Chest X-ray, AP view. Patient: 55 years old, sex M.
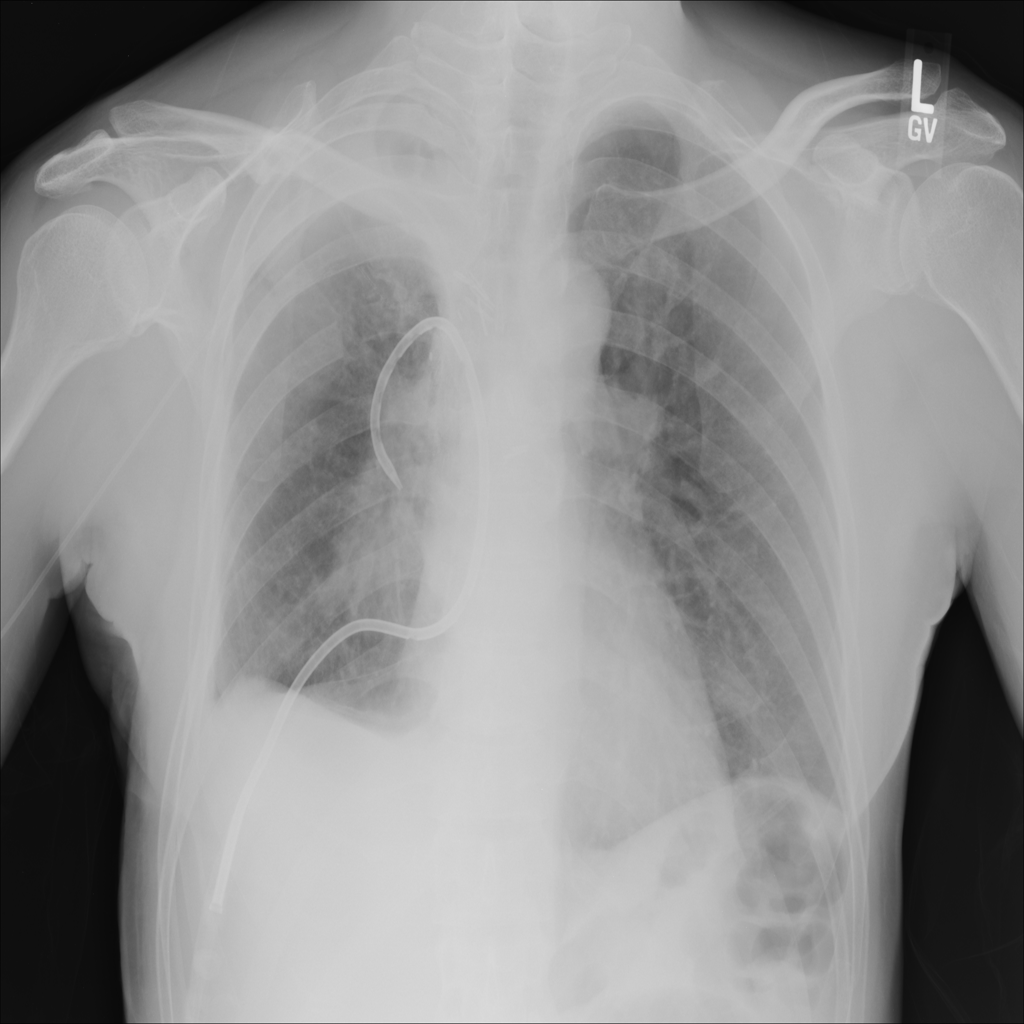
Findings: No Finding